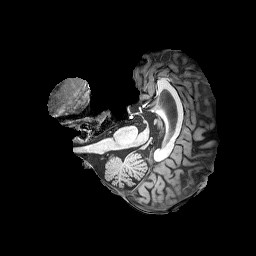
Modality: T1w
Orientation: axial
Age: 63
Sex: female
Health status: healthy